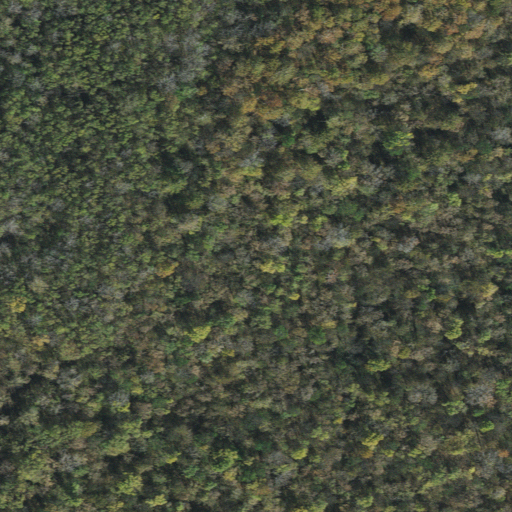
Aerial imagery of bar in Arkansas named Massey Bar containing only woody wetlands